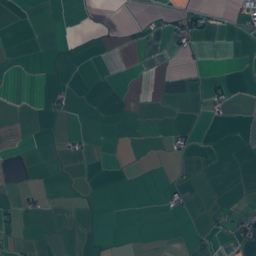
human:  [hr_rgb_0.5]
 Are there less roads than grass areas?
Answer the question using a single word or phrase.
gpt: yes

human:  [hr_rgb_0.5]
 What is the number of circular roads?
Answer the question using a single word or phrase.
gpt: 0

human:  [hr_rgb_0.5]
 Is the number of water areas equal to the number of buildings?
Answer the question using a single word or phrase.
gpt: no

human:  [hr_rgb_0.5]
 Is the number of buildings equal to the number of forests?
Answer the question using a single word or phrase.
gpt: no

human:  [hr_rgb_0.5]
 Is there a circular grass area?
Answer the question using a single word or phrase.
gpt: no

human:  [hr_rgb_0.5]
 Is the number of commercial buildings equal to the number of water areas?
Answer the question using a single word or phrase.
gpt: no

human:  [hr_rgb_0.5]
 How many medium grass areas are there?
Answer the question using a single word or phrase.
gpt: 12

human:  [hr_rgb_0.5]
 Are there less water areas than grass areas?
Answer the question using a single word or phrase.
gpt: yes

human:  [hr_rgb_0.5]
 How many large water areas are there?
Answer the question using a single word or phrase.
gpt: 7

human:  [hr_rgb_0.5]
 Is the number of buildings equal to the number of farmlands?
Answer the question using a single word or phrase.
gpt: no

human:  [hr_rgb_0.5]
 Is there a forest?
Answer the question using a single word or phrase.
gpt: yes

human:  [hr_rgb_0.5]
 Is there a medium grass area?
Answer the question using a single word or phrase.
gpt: yes

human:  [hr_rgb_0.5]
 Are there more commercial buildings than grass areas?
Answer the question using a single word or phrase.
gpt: no

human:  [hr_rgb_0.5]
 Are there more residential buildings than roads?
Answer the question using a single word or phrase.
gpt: yes

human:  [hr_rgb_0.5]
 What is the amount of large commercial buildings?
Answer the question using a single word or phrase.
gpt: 0

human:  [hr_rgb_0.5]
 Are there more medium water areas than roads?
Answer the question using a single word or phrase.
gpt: no

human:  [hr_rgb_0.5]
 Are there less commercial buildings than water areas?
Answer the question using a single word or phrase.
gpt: yes

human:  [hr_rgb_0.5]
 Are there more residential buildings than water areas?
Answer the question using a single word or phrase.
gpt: yes

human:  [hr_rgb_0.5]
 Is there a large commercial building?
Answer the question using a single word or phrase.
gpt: no

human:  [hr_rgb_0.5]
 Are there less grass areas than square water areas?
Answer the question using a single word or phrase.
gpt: no

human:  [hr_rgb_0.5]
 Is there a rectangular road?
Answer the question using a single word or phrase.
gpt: no

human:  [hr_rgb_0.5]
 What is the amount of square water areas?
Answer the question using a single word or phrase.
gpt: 0

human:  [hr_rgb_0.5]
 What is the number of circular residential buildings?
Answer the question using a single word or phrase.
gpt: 4

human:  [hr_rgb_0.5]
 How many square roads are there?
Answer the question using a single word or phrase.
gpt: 0

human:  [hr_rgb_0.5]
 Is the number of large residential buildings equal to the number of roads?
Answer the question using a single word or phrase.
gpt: no

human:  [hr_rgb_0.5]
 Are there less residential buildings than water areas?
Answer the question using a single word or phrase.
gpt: no

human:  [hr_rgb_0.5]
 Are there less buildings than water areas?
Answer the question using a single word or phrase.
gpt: no

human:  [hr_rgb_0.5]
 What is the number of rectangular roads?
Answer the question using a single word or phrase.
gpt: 0

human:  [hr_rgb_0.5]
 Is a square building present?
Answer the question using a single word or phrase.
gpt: yes

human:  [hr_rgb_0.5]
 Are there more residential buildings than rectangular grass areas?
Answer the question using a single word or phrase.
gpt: yes

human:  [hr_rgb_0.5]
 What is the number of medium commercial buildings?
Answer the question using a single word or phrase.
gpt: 3

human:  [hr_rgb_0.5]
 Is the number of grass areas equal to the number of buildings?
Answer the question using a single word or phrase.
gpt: no

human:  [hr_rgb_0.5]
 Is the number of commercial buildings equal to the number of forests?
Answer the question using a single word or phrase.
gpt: no

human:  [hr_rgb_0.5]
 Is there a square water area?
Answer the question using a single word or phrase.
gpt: no

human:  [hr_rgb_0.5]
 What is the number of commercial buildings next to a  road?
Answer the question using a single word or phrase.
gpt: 5

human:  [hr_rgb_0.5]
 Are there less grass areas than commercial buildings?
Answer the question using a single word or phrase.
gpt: no